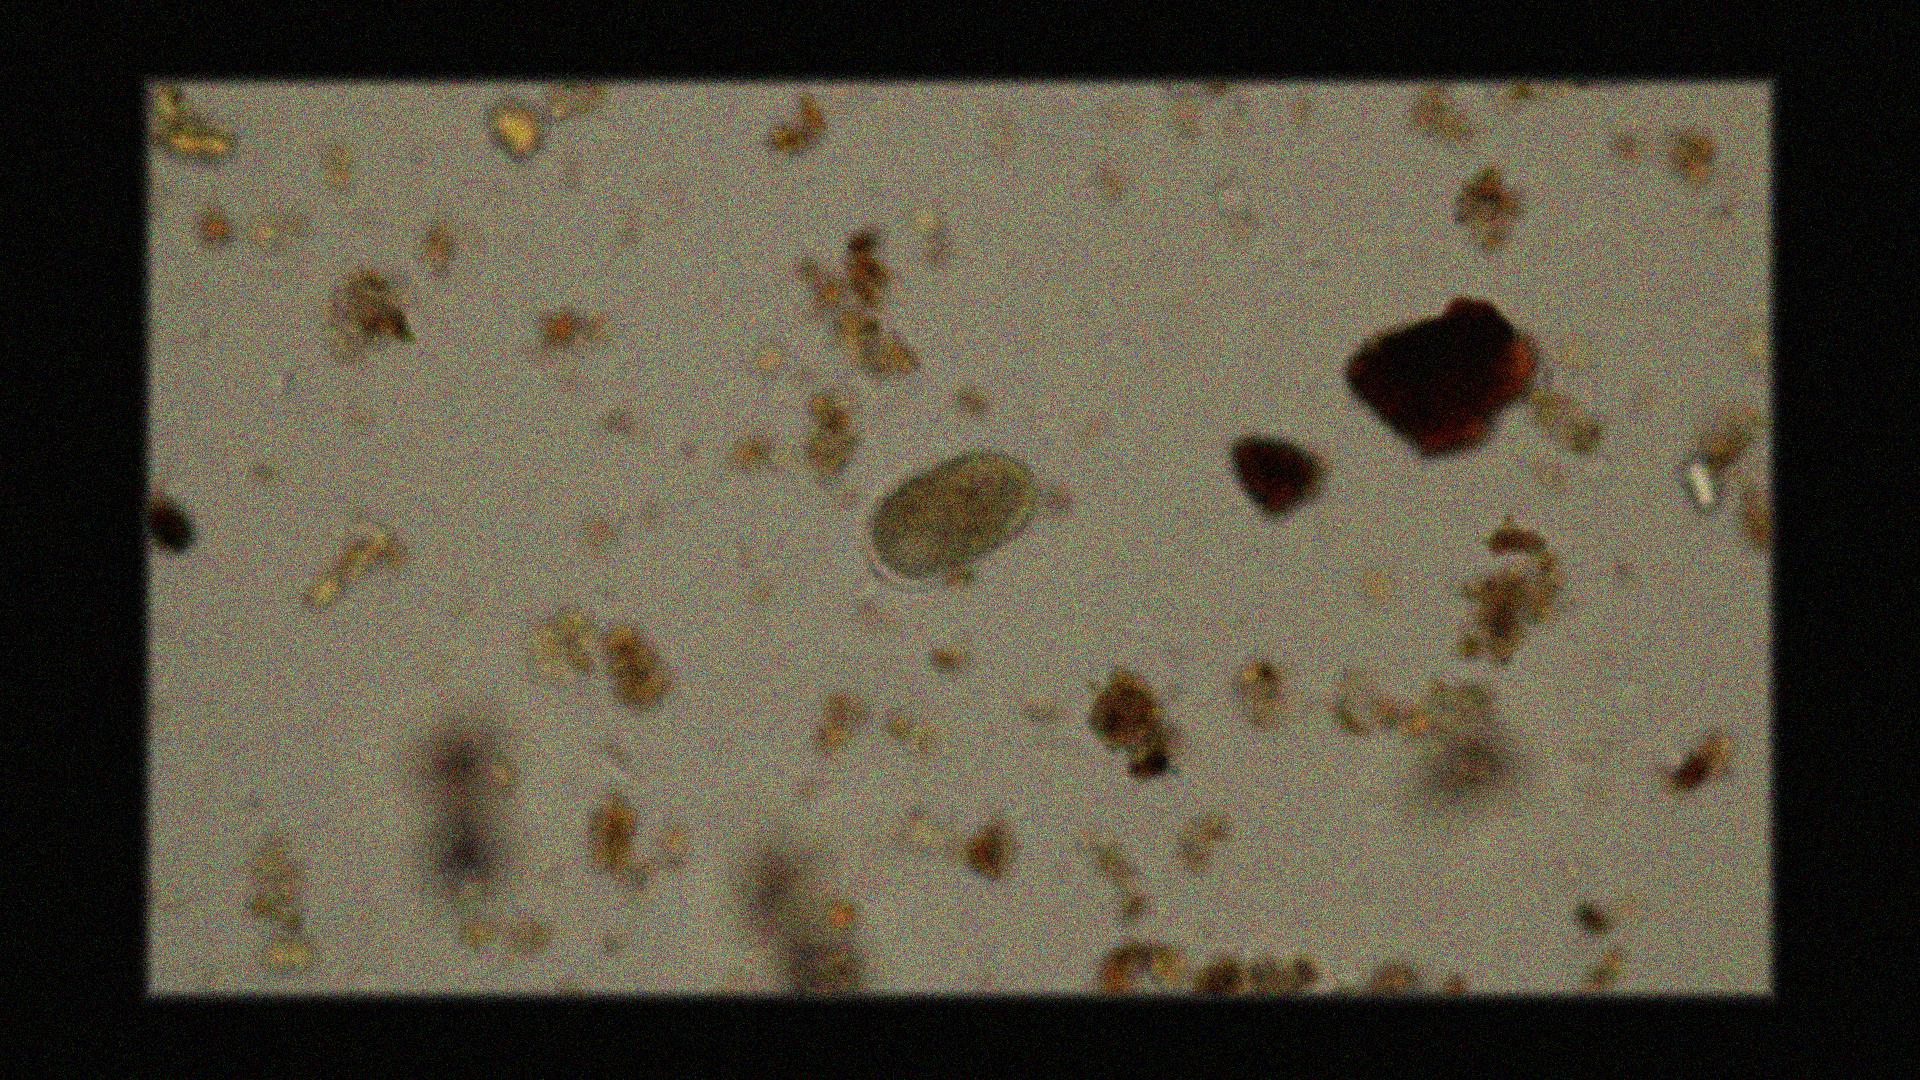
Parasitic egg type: Hookworm egg